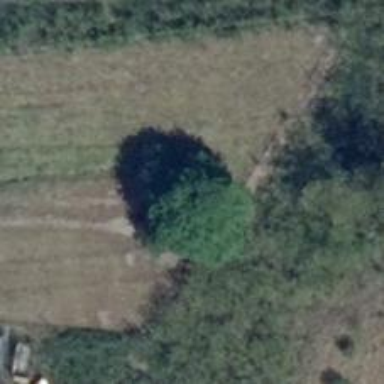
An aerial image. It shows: Deciduous tree with broadleaved leaves.